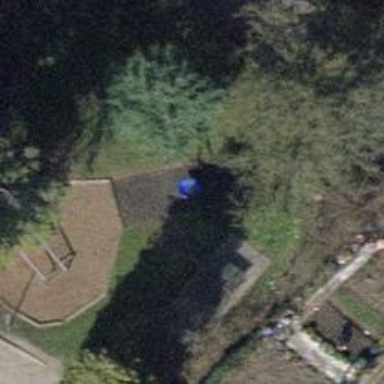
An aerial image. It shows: Playground with basket swing.